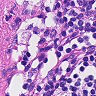
Metastatic tissue present: no